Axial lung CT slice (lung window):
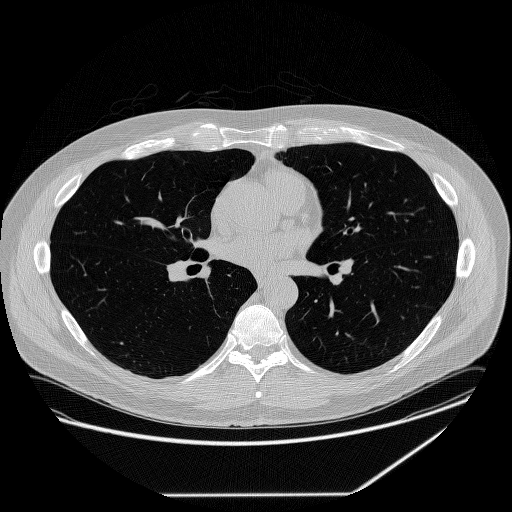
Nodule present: no